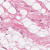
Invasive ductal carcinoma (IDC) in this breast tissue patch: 0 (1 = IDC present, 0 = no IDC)